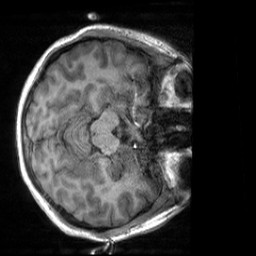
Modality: T1w
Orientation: axial
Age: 22
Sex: female
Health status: healthy
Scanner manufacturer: siemens
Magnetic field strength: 3 T
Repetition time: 2 s
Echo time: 0.00232 s